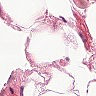
Metastatic tissue present: no